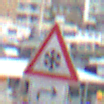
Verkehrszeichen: SchneeOderEisglaette
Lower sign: RichtungsangabeDurchPfeile5
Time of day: MorningAfternoon
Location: Outdoor (Urban)
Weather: Overcast
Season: NotSpecified
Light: Natural